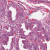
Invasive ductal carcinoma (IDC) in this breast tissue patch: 0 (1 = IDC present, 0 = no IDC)